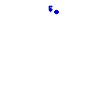
Particle: pion